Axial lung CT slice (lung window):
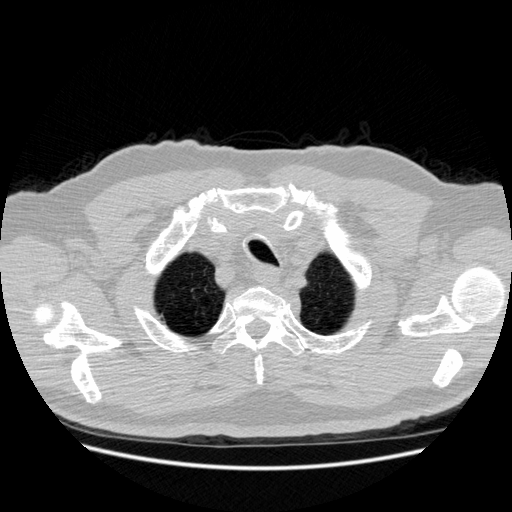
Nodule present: no